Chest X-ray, PA view. Patient: 60 years old, sex M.
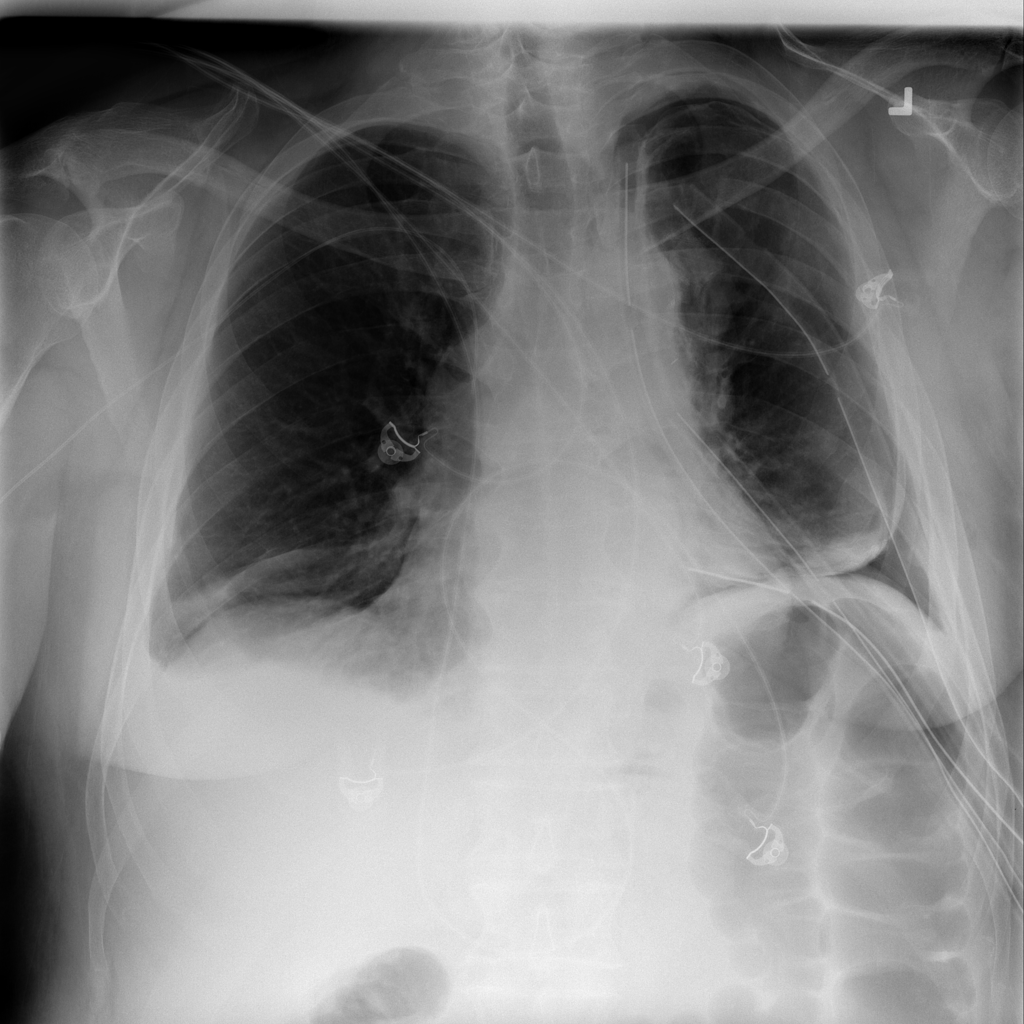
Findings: Effusion, Pneumothorax